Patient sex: M
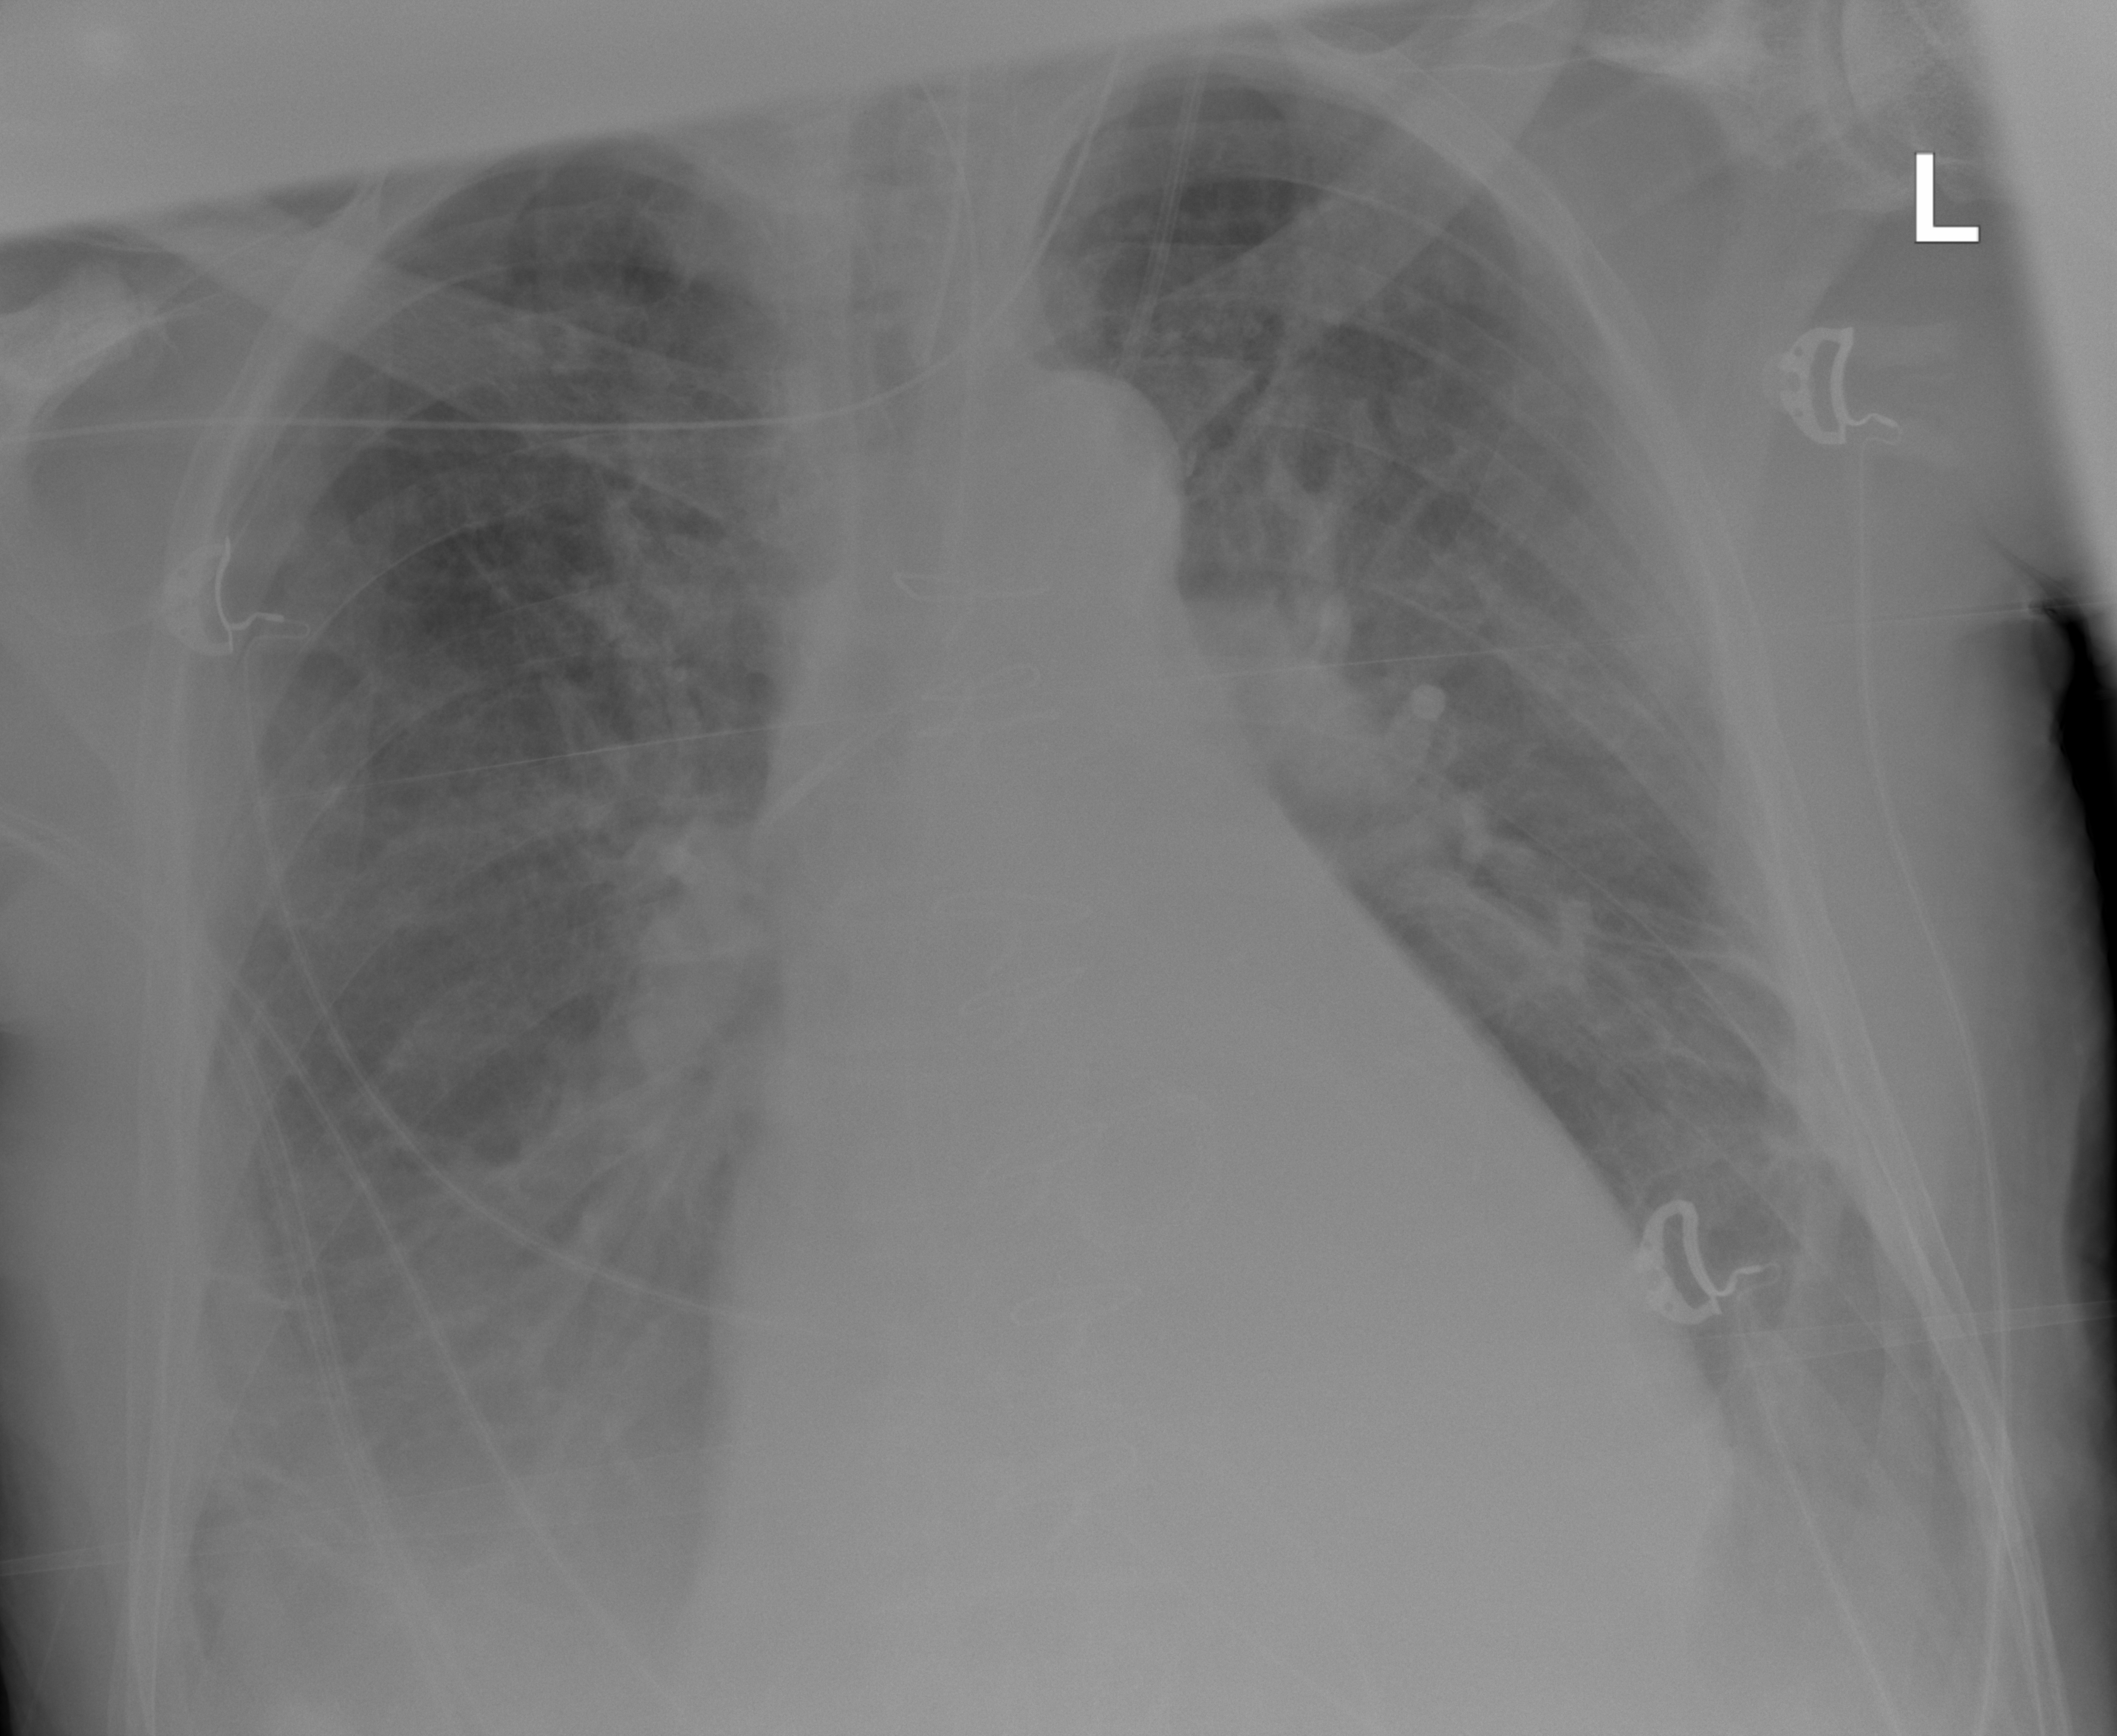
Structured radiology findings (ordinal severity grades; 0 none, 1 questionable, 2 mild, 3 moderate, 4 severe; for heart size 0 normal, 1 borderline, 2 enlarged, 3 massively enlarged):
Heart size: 2
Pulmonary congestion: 3
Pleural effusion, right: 3
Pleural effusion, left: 3
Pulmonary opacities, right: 3
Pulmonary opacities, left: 3
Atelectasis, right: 3
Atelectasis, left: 3